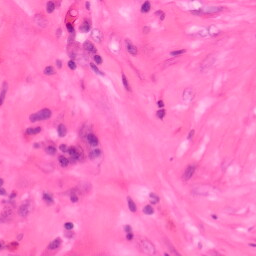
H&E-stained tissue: Colon